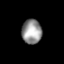
Tissue: lung
Cell type: Endothelial cells
Senescence score: 0.6374
Nuclear area (px): 480
Mean DAPI intensity: 148.606